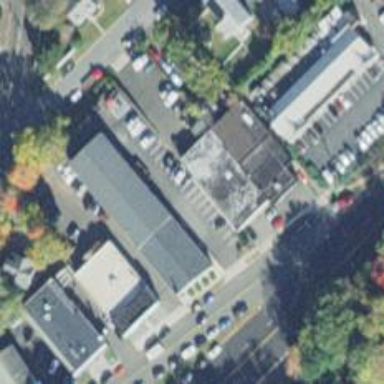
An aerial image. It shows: Building.